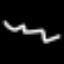
Label: squiggle